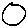
Label: circle